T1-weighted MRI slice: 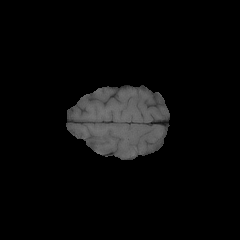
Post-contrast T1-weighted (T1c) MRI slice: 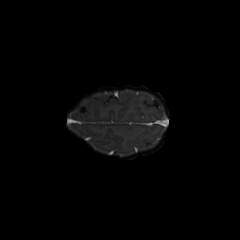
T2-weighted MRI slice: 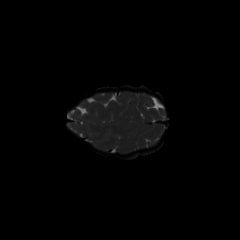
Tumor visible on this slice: no